Interaction volume radius: 5 \u00c5
Interaction volume height: 35 \u00c5
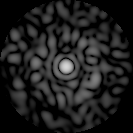
Disorder parameter: 0.8547